Question: I have some map files consisting of 'polylines' (each line is just a list of vertices) representing tunnels, and I want to try and find the tunnel 'center line' (shown, roughly, in red below).

I've had some success in the past using <URL> allow for easy/frequent modification of my map data.
Any ideas on how I might be able to do this?
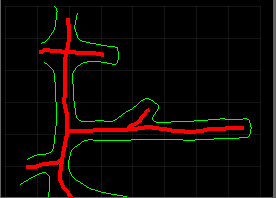
Answer: ---
# An "algorithm" that works well with localized data changes.
---
## The critic's view
<URL>
The nice part is that it uses a mixture of image processing and graph operations available in most libraries, may be parallelized easily, is reasonable fast, may be tuned to use a relatively small memory footprint and doesn't have to be recalculated outside the modified area if you store the intermediate results.
<URL>
I wrote "algorithm", in quotes, just because I developed it and surely is not robust enough to cope with pathological cases. If your graph has a lot of cycles you may end up with some phantom lines. More on this and examples later.
<URL>
The ugly part is that you need to be able to flood fill the map, which is not always possible. I posted a comment a few days ago asking if your graphs can be flood filled, but didn't receive an answer. So I decided to post it anyway.
---
## The Sketch
The idea is:
1. Use image processing to get a fine line of pixels representing the center path
2. Partition the image in chunks commensurated to the tunnel thinnest passages
3. At each partition, represent a point at the "center of mass" of the contained pixels
4. Use those pixels to represent the Vertices of a Graph
5. Add Edges to the Graph based on a "near neighbour" policy
6. Remove spurious small cycles in the induced Graph
7. End- The remaining Edges represent your desired path
The parallelization opportunity arises from the fact that the partitions may be computed in standalone processes, and the resulting graph may be partitioned to find the small cycles that need to be removed. These factors also allow to reduce the memory needed by serializing instead of doing calcs in parallel, but I didn't go trough this.
---
## The Plot
I'll no provide pseudocode, as the difficult part is just that not covered by your libraries. Instead of pseudocode I'll post the images resulting from the successive steps.
I wrote the program in <URL>, and I can post it if is of some service to you.

The <URL> gives the distance transform of image, where the value of each pixel is replaced by its distance to the nearest background pixel.
You can see that our desired path is the Local Maxima within the tunnel

The selected kernel is a <URL> of pixel radius 2. It has the magic property of enhancing the gray level edges, as you can see below.

To get a nice view of the center line!

Perhaps that is enough for you, as you ay know how to transform a thin line to an approximate piecewise segments sequence. As that is not the case for me, I continued this path to get the desired segments.
Here is when some advantages of the algorithm show up: you may start using parallel processing or decide to process each segment at a time. You may also compare the resulting segments with the previous run and re-use the previous results

All the white points in each sub-image are replaced by only one point at the center of mass
'XCM = (S iPoints Xi)/NumPoints'
'YCM = (S iPoints Yi)/NumPoints'
The white pixels are difficult to see (asymptotically difficult with param "a" ), but there they are.

Form a Graph using the selected points as Vertex. Still no Edges.

Using the Euclidean Distance between points, select candidate edges. A cutoff is used to select an appropriate set of Edges. Here we are using 1.5 the subimagesize.
As you can see the resulting Graph have a few small cycles that we are going to remove in the next step.

Using a Cycle detection routine we remove the small cycles up to a certain length. The cutoff length depends on a few parms and you should figure it empirically for your graphs family

You can see that the resulting center line is shifted a little bit upwards. The reason is that I'm superimposing images of different type in Mathematica ... and I gave up trying to convince the program to do what I want :)

---
# A Few Shots
As I did the testing, I collected a few images. They are probably the most un-tunnelish things in the world, but my Tunnels-101 went astray.
Anyway, here they are. Remember that I have a displacement of a few pixels upwards ...

## HTH !
.
# Update
Just in case you have access to <URL> there is a new function . Just look: